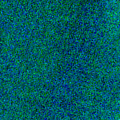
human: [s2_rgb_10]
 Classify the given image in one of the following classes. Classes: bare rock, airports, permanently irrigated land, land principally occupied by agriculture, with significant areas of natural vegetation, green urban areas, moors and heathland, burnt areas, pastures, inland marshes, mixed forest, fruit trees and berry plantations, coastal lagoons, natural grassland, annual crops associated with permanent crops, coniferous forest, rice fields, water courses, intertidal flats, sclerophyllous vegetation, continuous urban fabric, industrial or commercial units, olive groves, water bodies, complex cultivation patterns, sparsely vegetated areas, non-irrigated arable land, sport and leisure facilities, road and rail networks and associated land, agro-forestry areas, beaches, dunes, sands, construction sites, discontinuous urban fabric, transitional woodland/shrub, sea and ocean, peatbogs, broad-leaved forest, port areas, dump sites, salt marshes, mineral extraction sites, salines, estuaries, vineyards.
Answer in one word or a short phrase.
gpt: sea and ocean